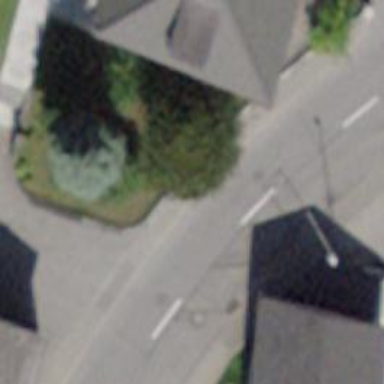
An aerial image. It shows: Secondary road with asphalt surface.